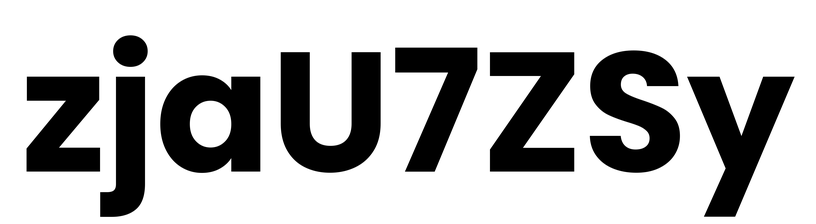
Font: Poppins-Bold